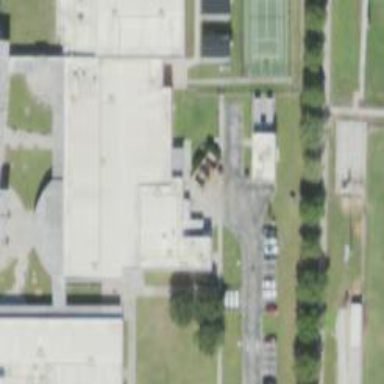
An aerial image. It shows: School building.